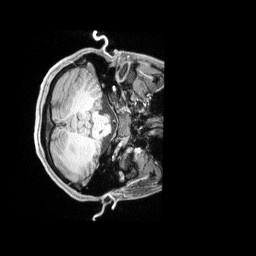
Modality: T1w
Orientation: axial
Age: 22
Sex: male
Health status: healthy
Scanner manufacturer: siemens
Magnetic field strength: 3 T
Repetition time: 2.4 s
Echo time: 0.00228 s